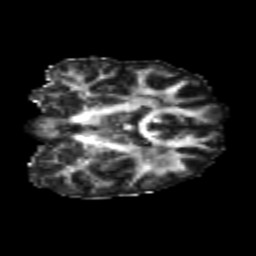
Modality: FA
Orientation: coronal
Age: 24
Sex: female
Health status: healthy
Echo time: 0.074 s